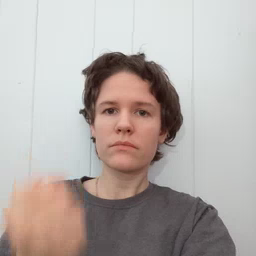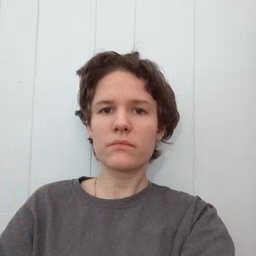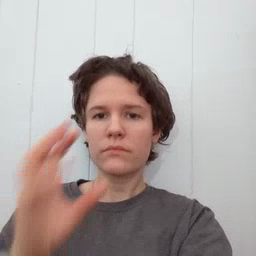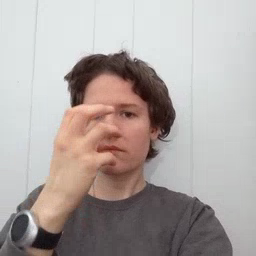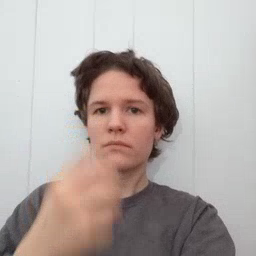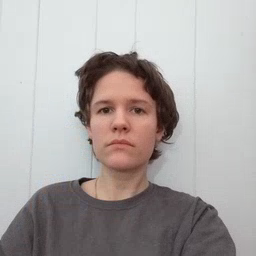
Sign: clown